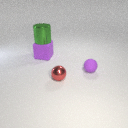
large purple rubber cube to the left of small red metal sphere